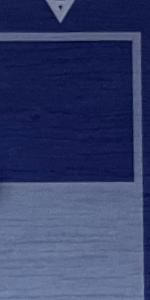
Label: Empty